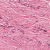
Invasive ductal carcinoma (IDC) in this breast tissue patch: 1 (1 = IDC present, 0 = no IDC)